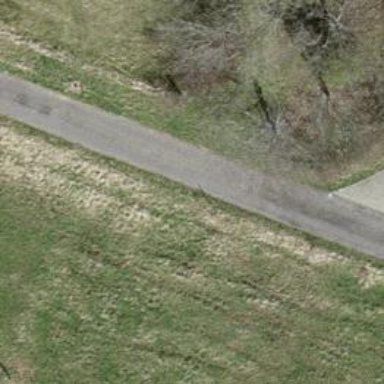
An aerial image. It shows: Unclassified road.